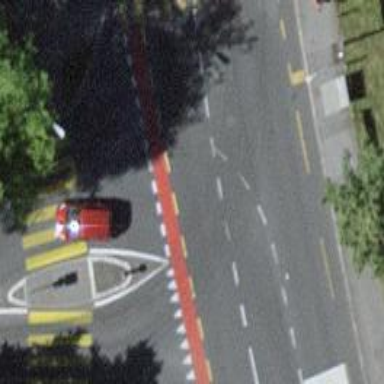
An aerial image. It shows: Secondary road with asphalt surface and designated cycle lane.